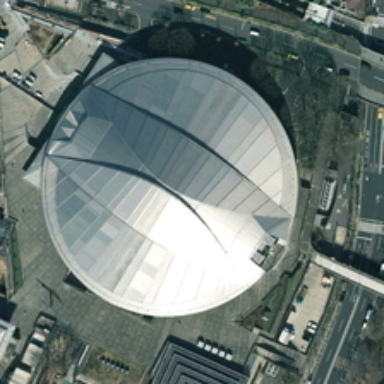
A square with a circular white building is located at the corner of a flyover .